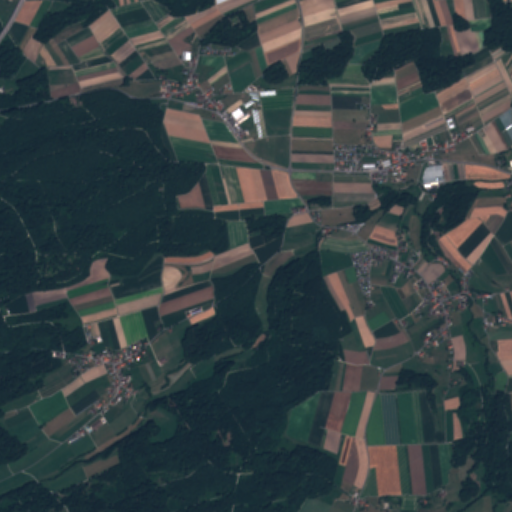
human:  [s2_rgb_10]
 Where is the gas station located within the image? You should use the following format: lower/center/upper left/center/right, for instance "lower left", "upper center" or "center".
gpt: The gas station is located in the center right of the image.
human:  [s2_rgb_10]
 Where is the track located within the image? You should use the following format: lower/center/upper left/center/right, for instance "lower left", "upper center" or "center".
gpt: There is no track in the image.